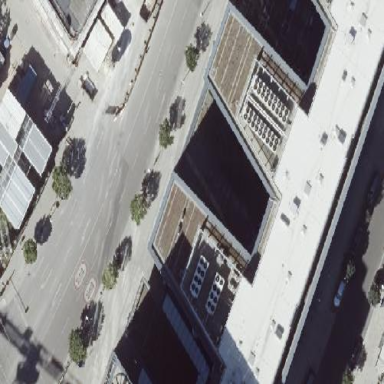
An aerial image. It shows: Building with flat roof and glass cladding.